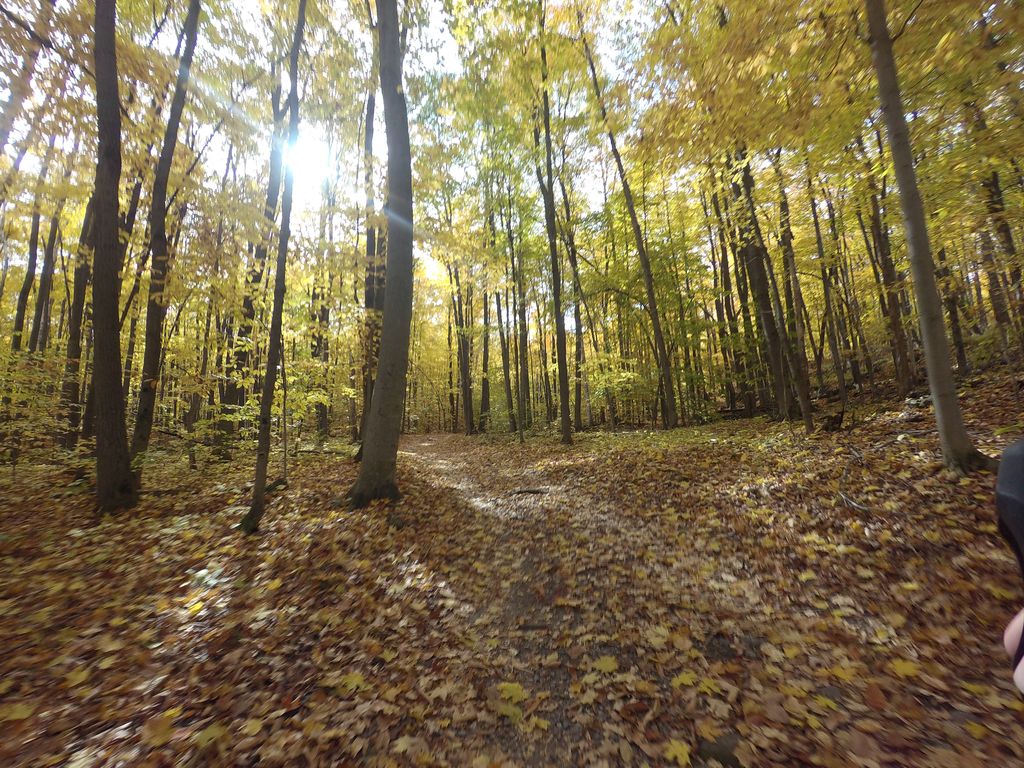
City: ottawa-gatineau